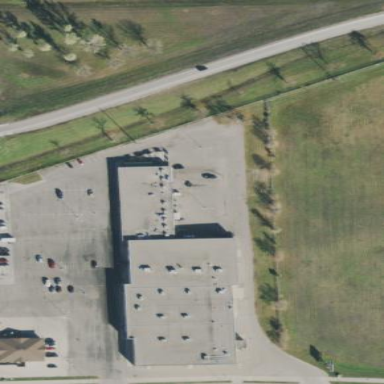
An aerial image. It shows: Commercial building.